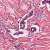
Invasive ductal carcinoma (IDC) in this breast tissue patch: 1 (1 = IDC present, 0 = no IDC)